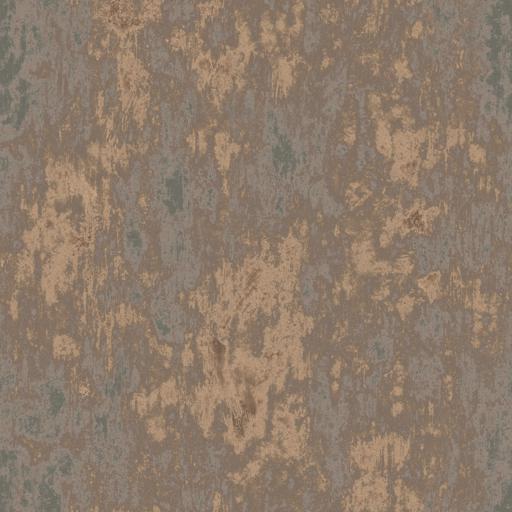
Tags: bronze dark erode erosion metal old scratched scratches